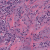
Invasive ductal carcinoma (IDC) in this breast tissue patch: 1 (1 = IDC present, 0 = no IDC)